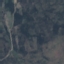
Label: HerbaceousVegetation